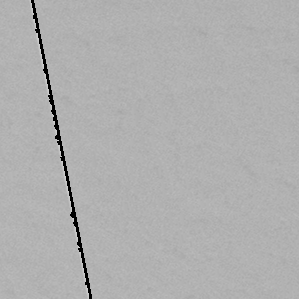
Label: frost